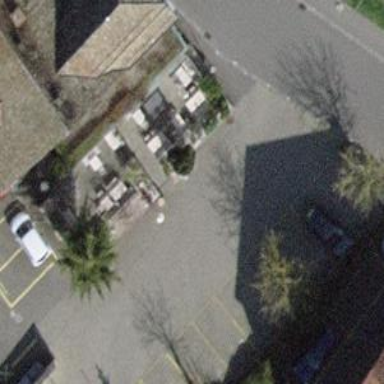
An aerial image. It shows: Outdoor seating area for leisure.